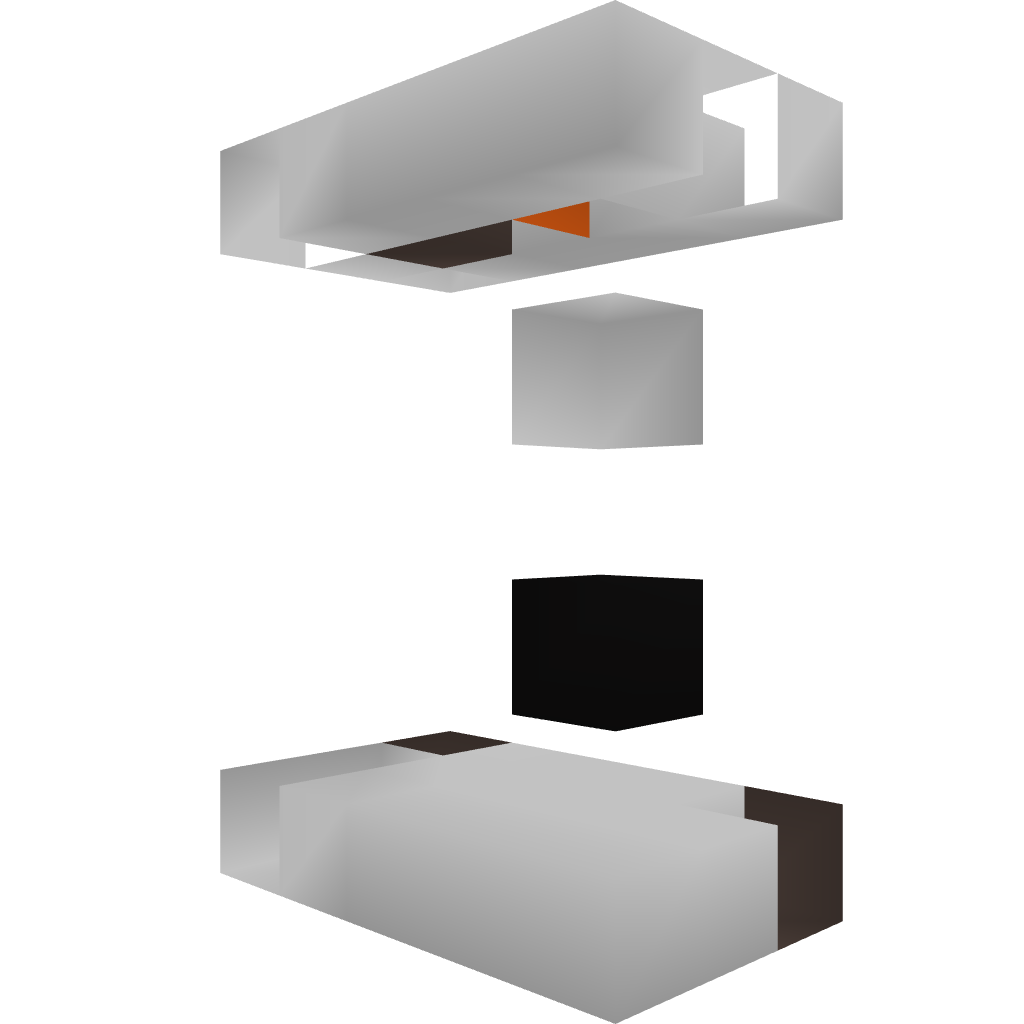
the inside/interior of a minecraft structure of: Compact Stone Maker